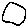
Label: circle